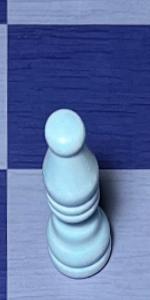
Label: Bishop_White